Question: I have a server application which, somewhat simplified, periodically takes measurements via a rest-api from a not beefy-enough-server. The values should be cached locally (and are timestamped/immutable), maybe stored as a <URL> where every position corresponds to a measurement sample. There's a webbrowser application which periodically makes ajax requests to update some neat statistics on the webpage, like this picture:

Assuming that the server is up and running, there are still many places where errors could occur
- - - -
My for coping with errors in general should be the following:
If there are problems getting values from the measurement service via REST, there should be retries every minute. If the error persists for more than 30 minutes consequtively the administrator should be notified. In case of disk problems the administratior should be notified at once, or preferably even before the disk goes full.
The end user experience should be as transparent to the errors as possible, but the application should still function as as possible, by notifying the user an error have occured but also show the latest data availiable.
How do I find which errors to cope with regarding network problems (using <URL> and regarding problems with disk when trying to flush the 'FloatBuffer'?
What is a sane way to implement the quite stateful yet algorithmic strategy mentioned above? Should I simply handle the error when the 'agent' reports it and switch to some kind of a recovery-mode job?
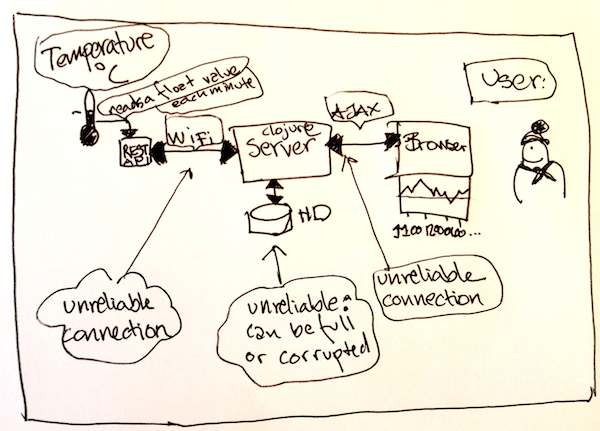
Answer: In an interaction like this involving several components over different systems, the end user should be avoided to do many synchronous operations. Its only the sync operations that are time bound and require error reporting immediately.
Once the interaction of the end user will the system is async, you have a lot of choice on the error handling mechanism too... At the point where the end user interacts with the system you can have a error mapper that translates all the errors that come from the various components to the user understandable messages.
The user should be given an API to query the status of the request he submitted. That should be able to tell if the request is complete or if there is an error. If the network connections are going to take more time the status message can inform the user about that.
Every component will report error at some point in any distributed system. There are error listener interfaces provided by some APIs for this. This will asynchronously report errors to the user. Have a look at APIs like JMS (<URL>. They are proven to be used in complex systems and have good error handling mechanisms.